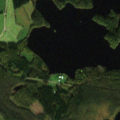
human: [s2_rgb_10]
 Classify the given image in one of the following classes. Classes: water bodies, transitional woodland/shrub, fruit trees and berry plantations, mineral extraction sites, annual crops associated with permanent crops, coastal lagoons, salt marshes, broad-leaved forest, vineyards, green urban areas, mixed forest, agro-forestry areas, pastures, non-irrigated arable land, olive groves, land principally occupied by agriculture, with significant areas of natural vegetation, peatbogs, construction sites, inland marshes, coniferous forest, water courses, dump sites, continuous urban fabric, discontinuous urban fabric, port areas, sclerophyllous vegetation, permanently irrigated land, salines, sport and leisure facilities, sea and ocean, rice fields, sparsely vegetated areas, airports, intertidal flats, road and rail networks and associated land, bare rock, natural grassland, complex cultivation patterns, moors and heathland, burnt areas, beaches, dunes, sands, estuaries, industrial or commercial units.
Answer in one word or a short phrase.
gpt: coniferous forest, mixed forest, transitional woodland/shrub, water bodies